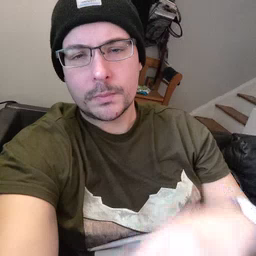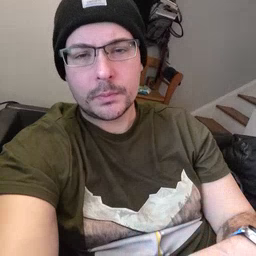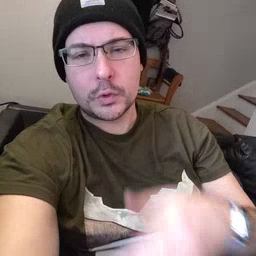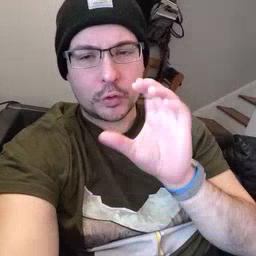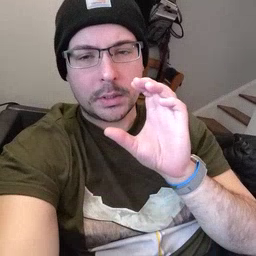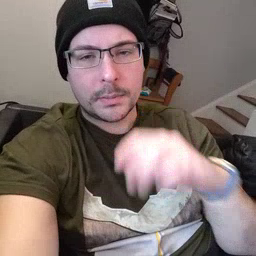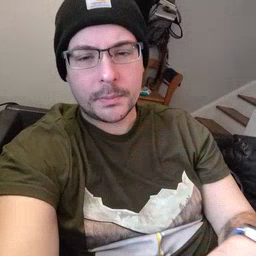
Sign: drink